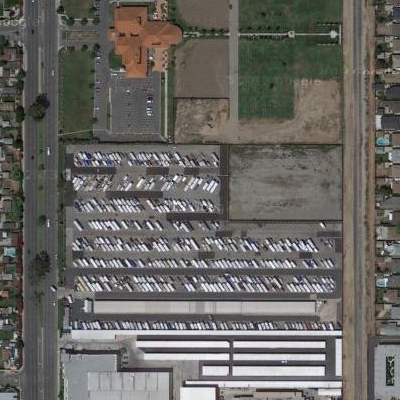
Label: Parking